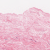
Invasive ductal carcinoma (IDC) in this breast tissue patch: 0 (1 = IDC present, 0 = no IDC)